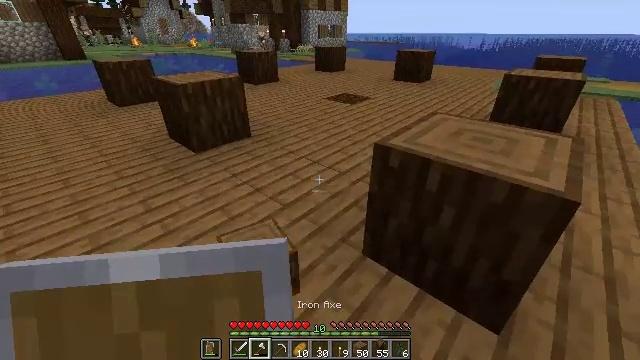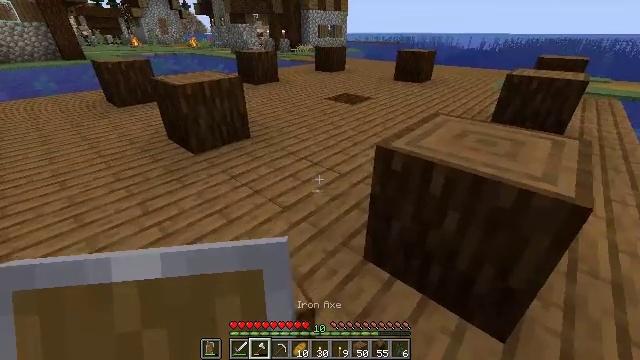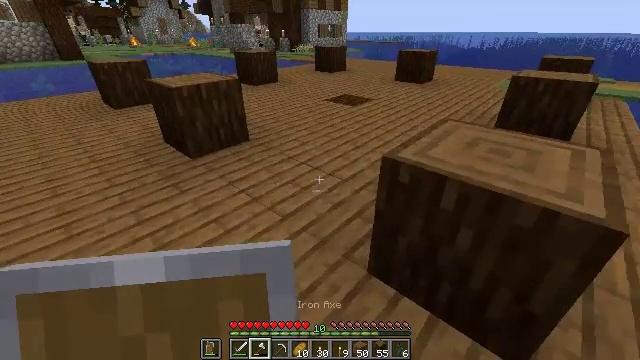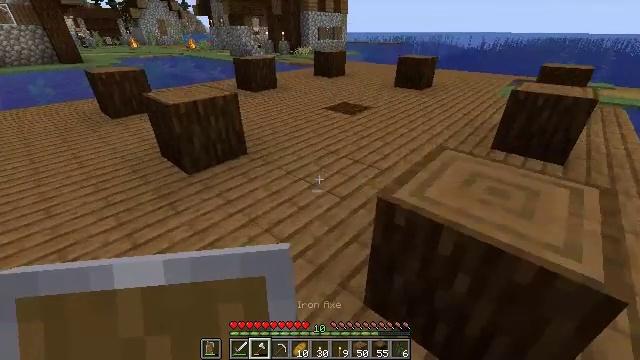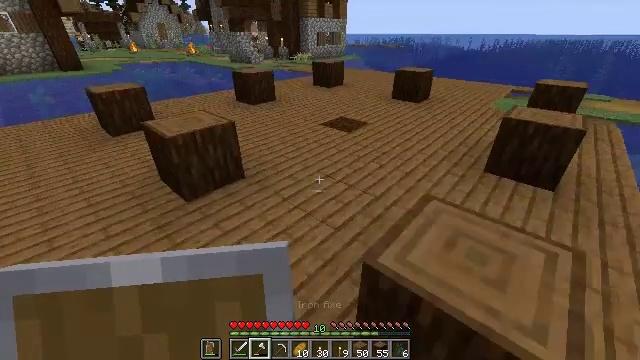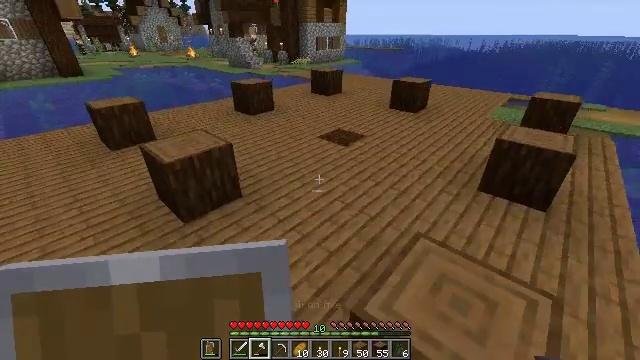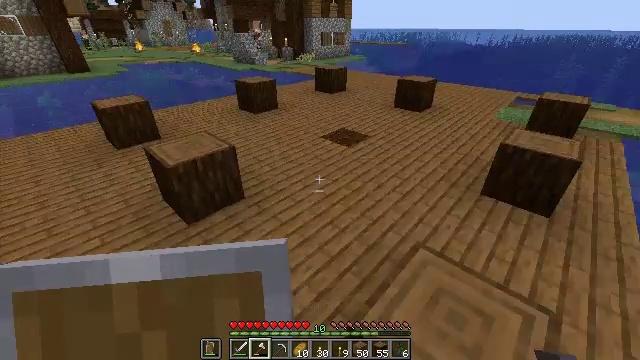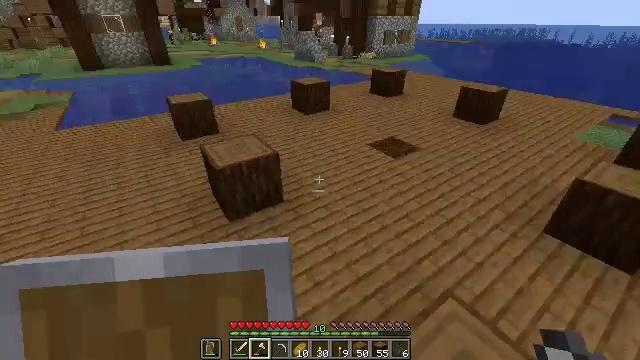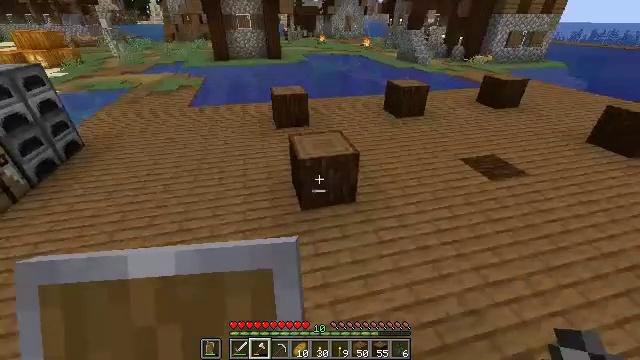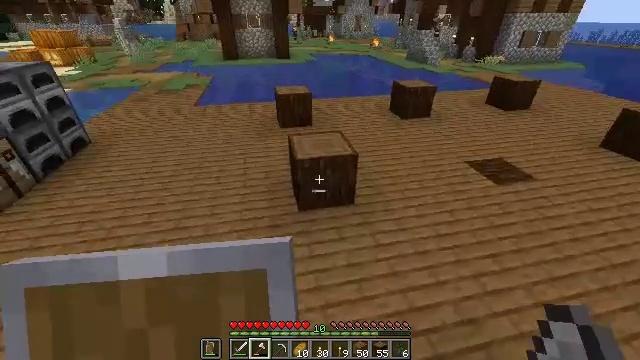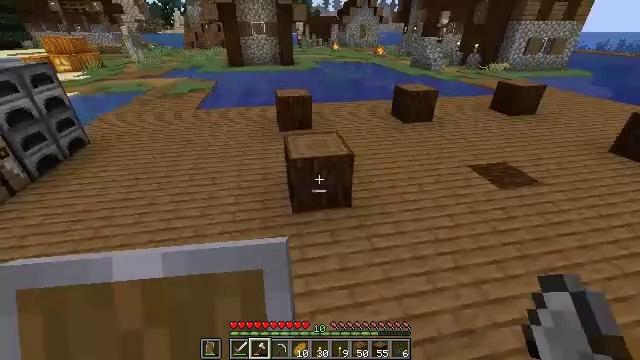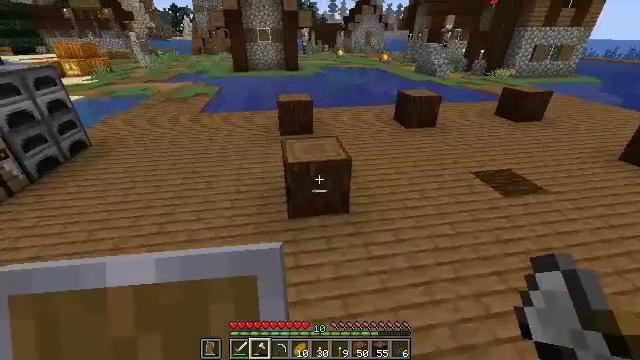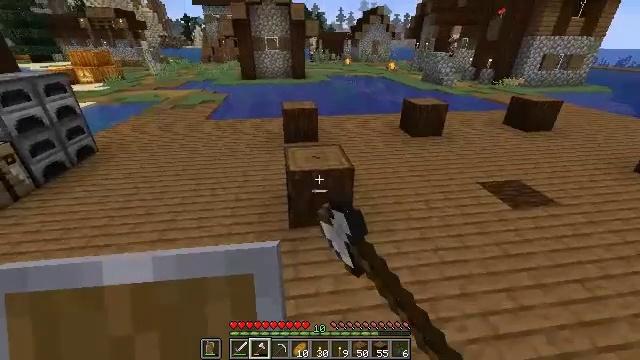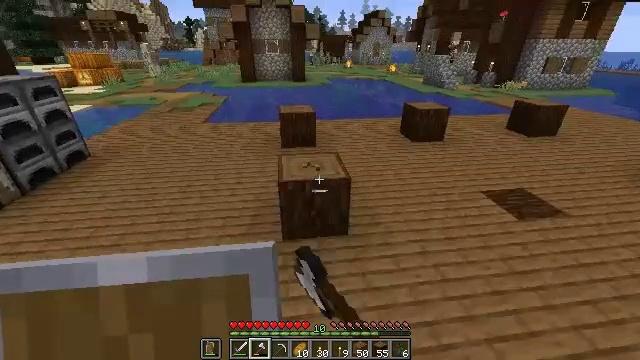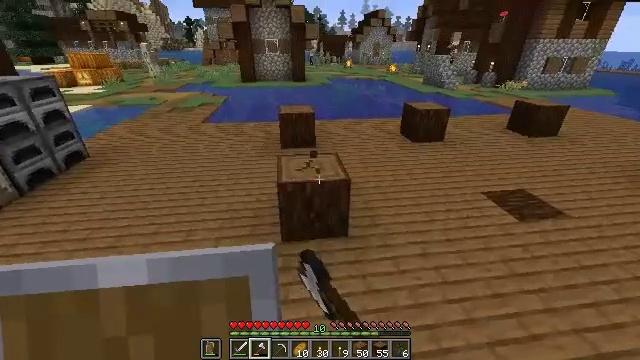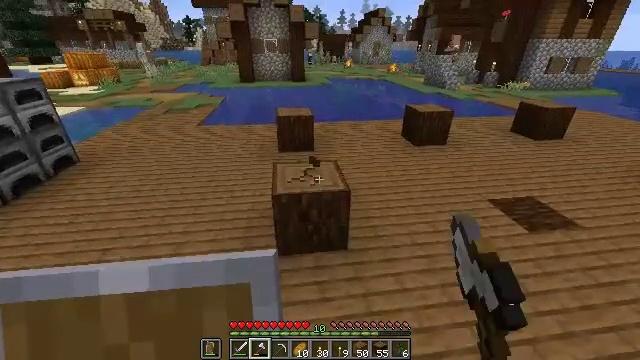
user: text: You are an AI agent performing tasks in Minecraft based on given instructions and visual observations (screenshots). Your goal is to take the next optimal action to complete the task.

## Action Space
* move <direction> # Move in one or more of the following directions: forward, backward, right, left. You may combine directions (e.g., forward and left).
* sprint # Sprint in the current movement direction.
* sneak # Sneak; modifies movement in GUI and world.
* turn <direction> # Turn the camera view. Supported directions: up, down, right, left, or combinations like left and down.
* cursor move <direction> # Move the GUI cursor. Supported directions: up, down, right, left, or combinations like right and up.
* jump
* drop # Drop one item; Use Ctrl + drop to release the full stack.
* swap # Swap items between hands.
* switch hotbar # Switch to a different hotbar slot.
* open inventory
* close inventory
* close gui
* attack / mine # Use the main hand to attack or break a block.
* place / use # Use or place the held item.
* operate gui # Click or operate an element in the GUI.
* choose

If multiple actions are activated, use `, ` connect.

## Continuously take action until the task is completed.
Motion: motion action
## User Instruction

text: Harvest the spruce log from a tree trunk.
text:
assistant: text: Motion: move forward
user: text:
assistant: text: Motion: move forward
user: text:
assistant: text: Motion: move forward and move right, jump
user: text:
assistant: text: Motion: move forward and move right, jump
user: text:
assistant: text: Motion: move forward and move right, jump
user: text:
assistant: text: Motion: move forward and move right, turn left and down, jump
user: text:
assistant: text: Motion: move forward and move right, turn left
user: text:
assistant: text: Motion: move right, turn left
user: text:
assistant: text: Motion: move right, turn left
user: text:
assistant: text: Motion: move forward and move left, turn left and up
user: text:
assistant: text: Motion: move forward, turn left and up, attack / mine
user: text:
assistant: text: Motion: move forward, turn left and up, attack / mine
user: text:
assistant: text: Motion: move forward, attack / mine
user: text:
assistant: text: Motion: move forward, attack / mine
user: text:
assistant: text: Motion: attack / mine
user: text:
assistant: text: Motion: attack / mine
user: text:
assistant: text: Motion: attack / mine
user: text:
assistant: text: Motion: attack / mine
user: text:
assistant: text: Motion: attack / mine
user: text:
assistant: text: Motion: attack / mine
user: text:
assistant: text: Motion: attack / mine
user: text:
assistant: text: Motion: move forward, attack / mine
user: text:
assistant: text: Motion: move forward, attack / mine
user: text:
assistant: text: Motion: move forward, attack / mine
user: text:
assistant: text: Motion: move forward, turn right and up, attack / mine
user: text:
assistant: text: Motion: move forward, turn right and up, attack / mine
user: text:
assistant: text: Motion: move forward, turn right and up, attack / mine
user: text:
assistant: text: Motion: move forward, turn right and up, attack / mine
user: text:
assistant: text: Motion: move forward, sprint, attack / mine
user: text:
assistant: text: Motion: move forward, sprint, attack / mine